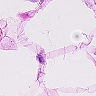
Metastatic tissue present: no